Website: macys
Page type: payment
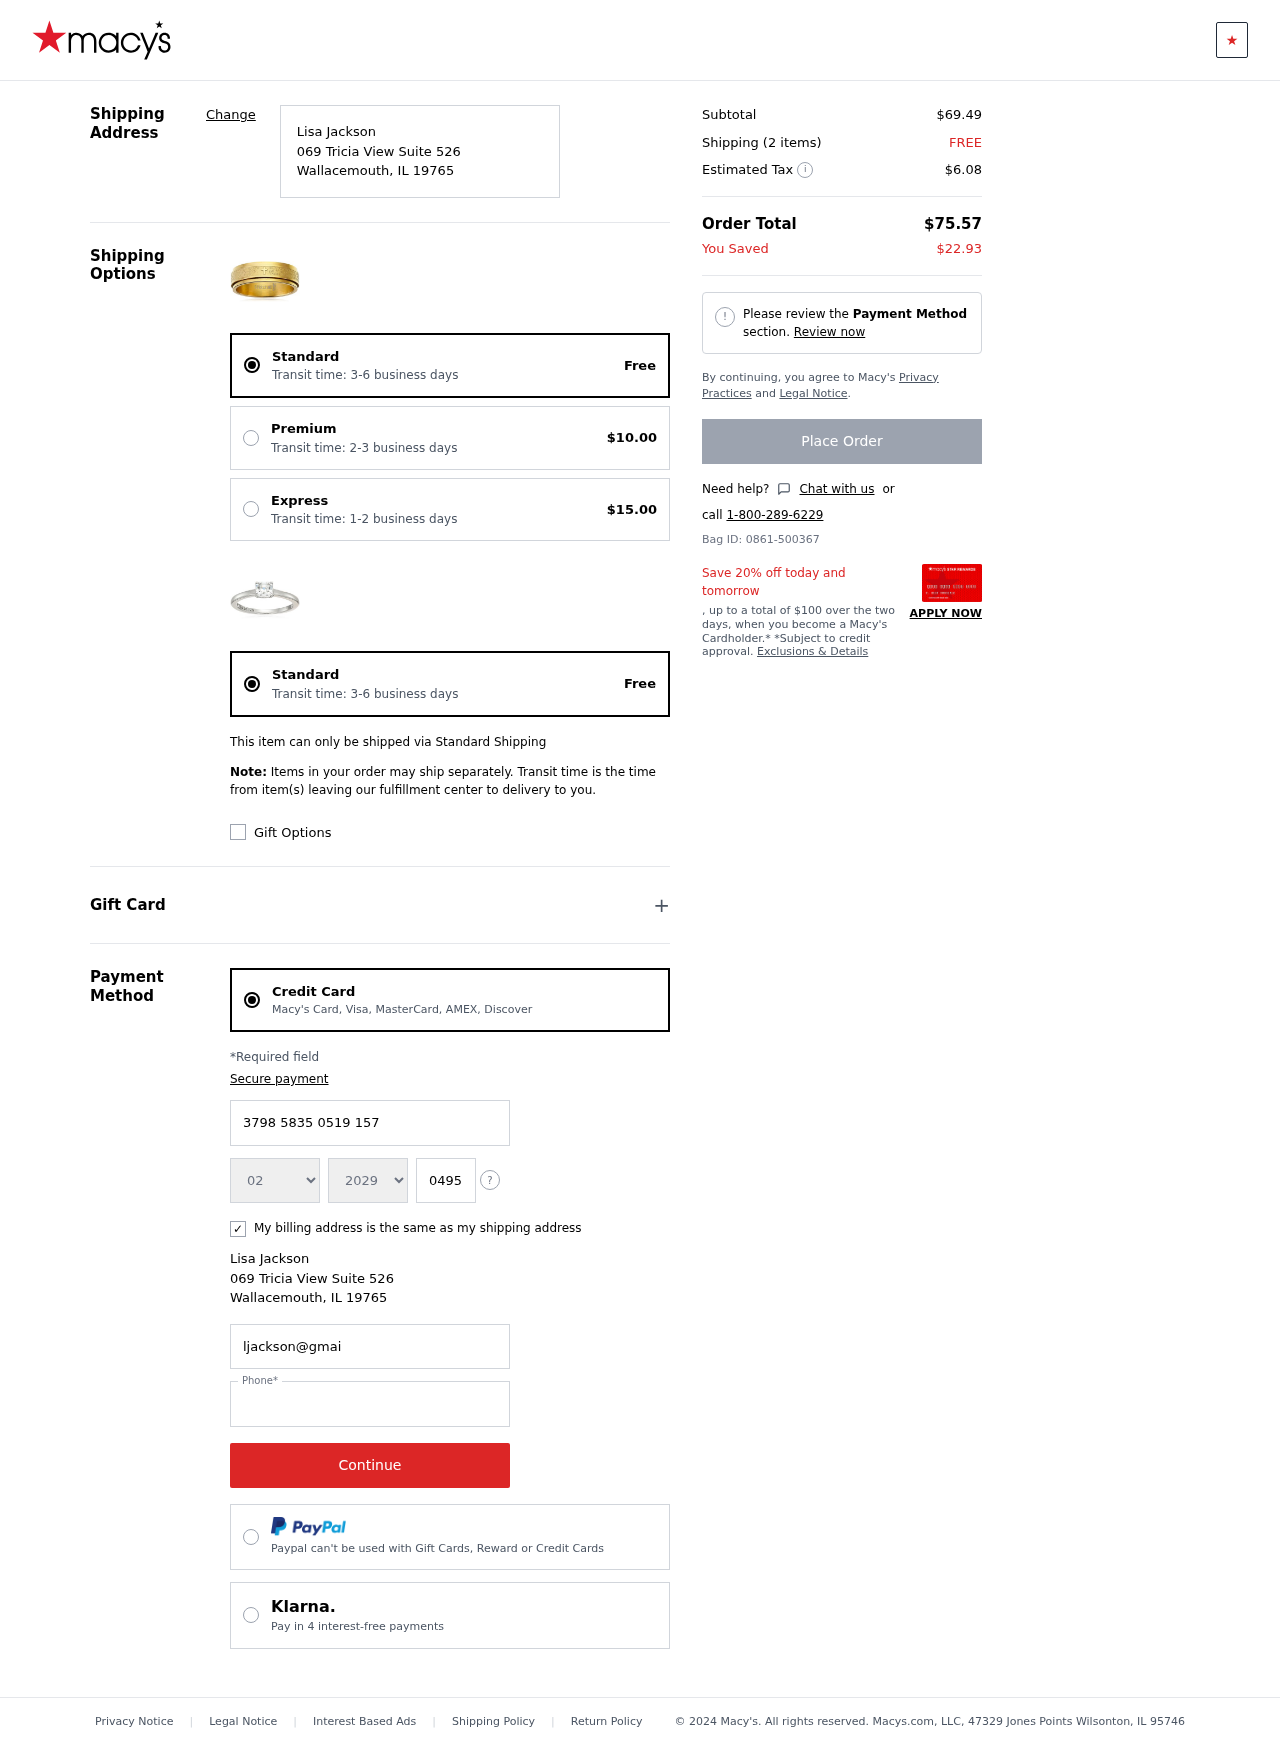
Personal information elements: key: PII_CARD_CVV
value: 0495
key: PII_CARD_EXPIRY_MONTH
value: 02
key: PII_CARD_EXPIRY_YEAR
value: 29
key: PII_CARD_NUMBER
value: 3798 5835 0519 157
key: PII_CITY
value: Wallacemouth
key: PII_EMAIL
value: ljackson@gmail.com
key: PII_FULLNAME
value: Lisa Jackson
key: PII_PHONE
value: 2047251061
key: PII_POSTCODE
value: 19765
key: PII_STATE_ABBR
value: IL
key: PII_STREET
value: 069 Tricia View Suite 526
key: PII_FULLNAME2
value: Lisa Jackson
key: PII_CITY2
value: Wallacemouth
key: PII_STATE_ABBR2
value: IL
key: PII_POSTCODE_FULL
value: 19765
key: PII_POSTCODE_NUMERIC
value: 19765
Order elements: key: ORDER_DELIVERY_DATE
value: Transit time: 3-6 business days
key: ORDER_SHIPPING_STANDARD
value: Free
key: ORDER_SHIPPING_PREMIUM
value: $10.00
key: ORDER_SHIPPING_EXPRESS
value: $15.00
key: ORDER_DELIVERY_DATE2
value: Transit time: 3-6 business days
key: ORDER_SHIPPING_STANDARD2
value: Free
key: ORDER_SUBTOTAL
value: $69.49
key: ORDER_NUM_ITEMS
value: Shipping (2 items)
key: ORDER_SHIPPING_COST
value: FREE
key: ORDER_TAX
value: $6.08
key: ORDER_TOTAL
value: $75.57
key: ORDER_SAVINGS
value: $22.93
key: ORDER_ID
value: Bag ID: 0861-500367